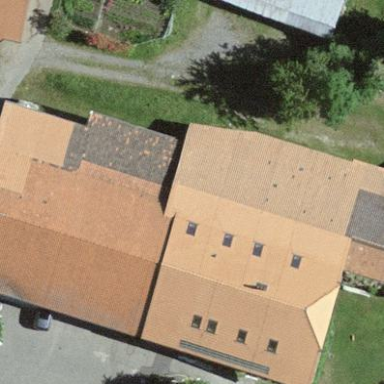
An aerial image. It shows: Farm building.